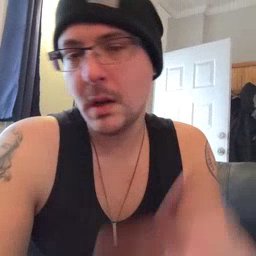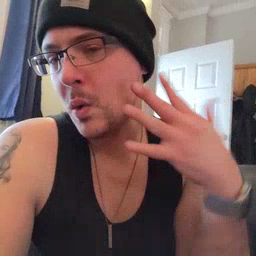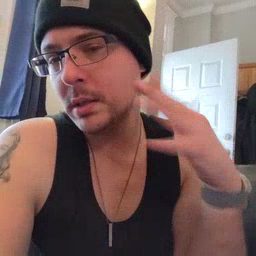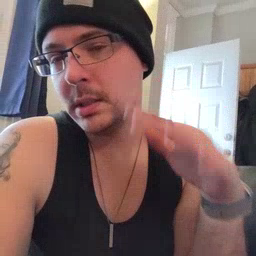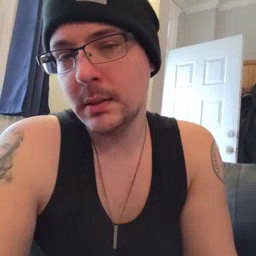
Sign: noisy